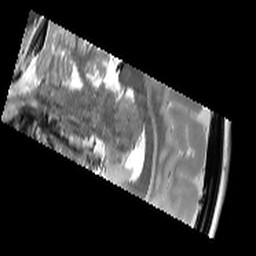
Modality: T2starw
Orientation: sagittal
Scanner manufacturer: siemens
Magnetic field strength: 3 T
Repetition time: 8.1 s
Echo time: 0.05 s